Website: walmart
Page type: review-order
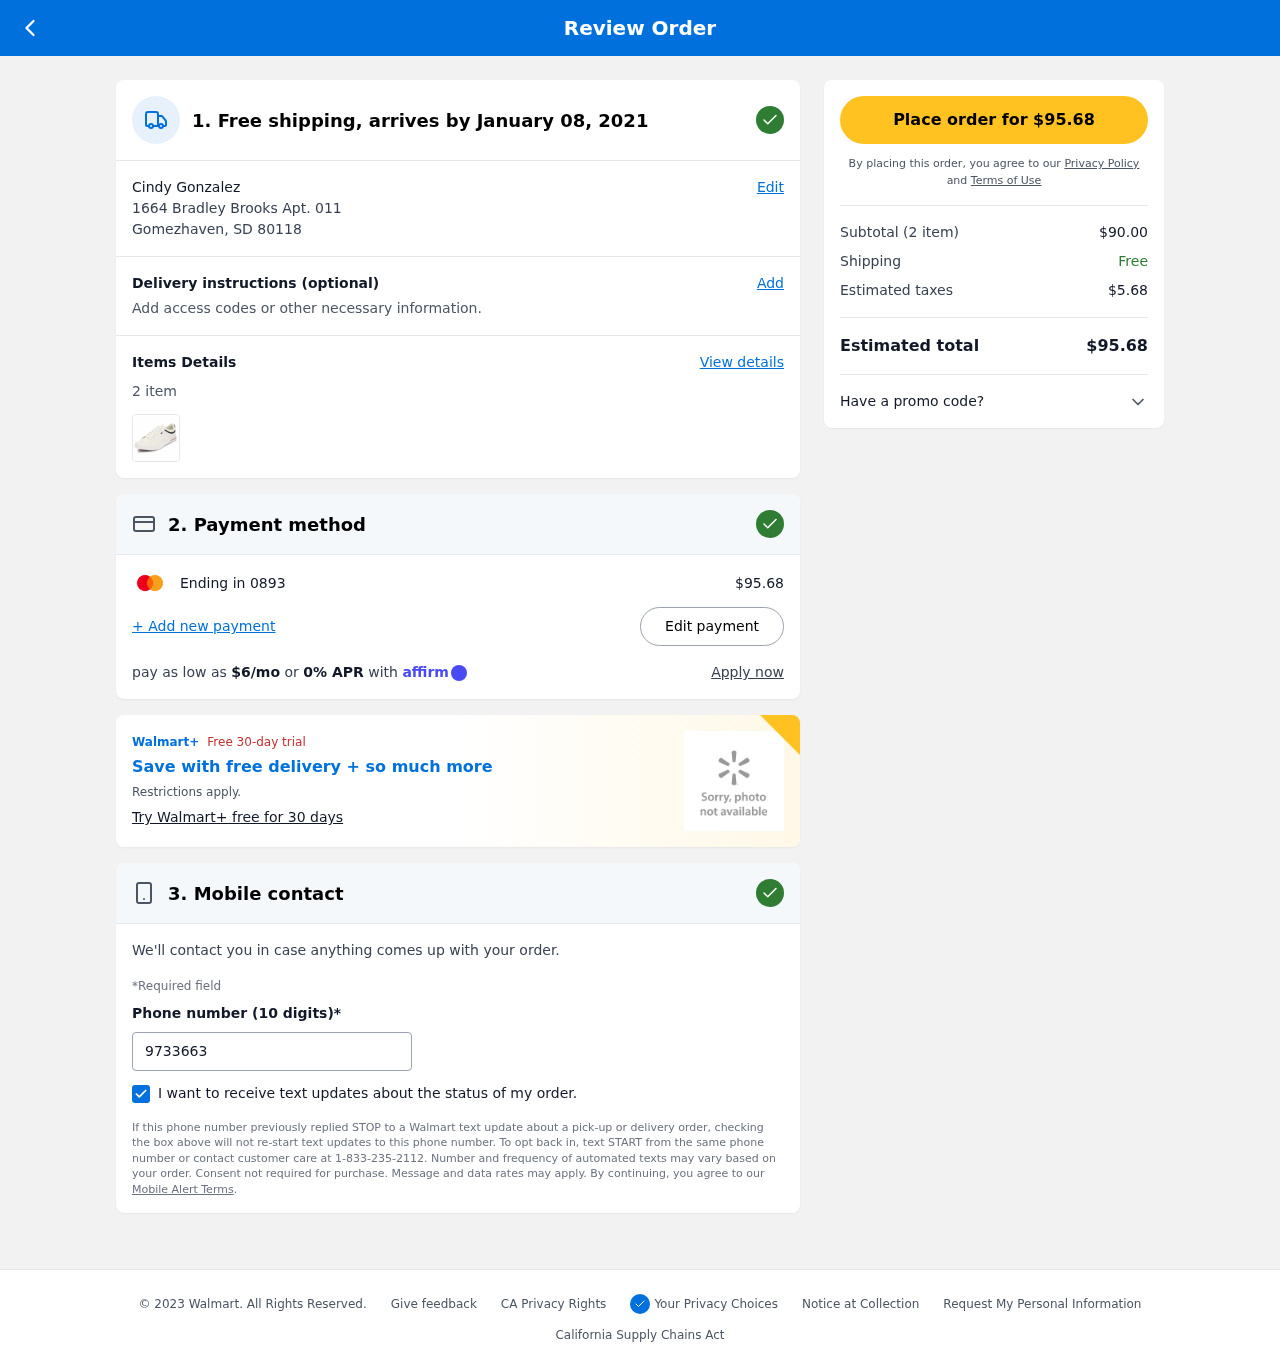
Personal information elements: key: PII_CARD_LAST4
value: Ending in 0893
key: PII_CITY_STATE_ZIP
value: Gomezhaven, SD 80118
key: PII_FULLNAME
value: Cindy Gonzalez
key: PII_PHONE
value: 9733663492
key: PII_STREET
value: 1664 Bradley Brooks Apt. 011
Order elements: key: ORDER_DELIVERY_DATE
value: January 08, 2021
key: ORDER_NUM_ITEMS
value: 2 item
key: ORDER_NUM_ITEMS
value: Subtotal (2 item)
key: ORDER_TOTAL
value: $95.68
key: ORDER_TOTAL
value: Place order for $95.68
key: ORDER_MONTHLY_PAYMENT
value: $6/mo
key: ORDER_SUBTOTAL
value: $90.00
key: ORDER_TAX
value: $5.68